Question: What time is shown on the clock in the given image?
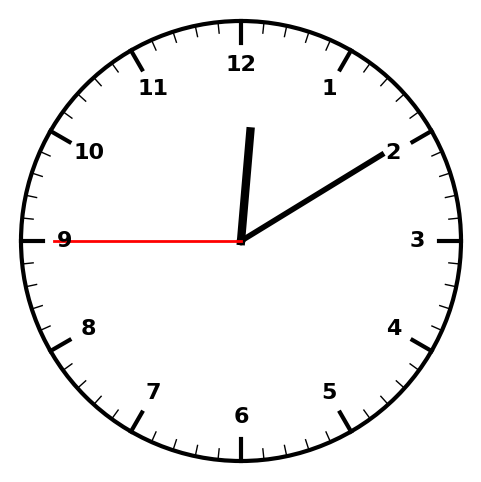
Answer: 12:09:45